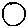
Label: circle